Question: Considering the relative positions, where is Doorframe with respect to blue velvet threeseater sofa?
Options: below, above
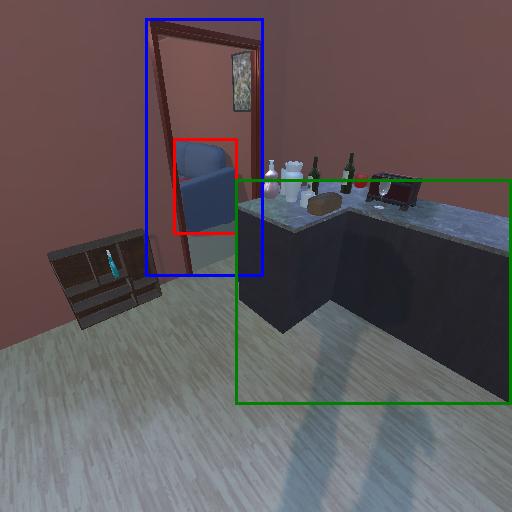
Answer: below